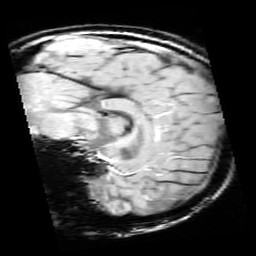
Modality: SWI
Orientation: sagittal
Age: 11
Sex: male
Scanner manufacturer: siemens
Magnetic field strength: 3 T
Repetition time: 0.027 s
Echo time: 0.02 s